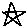
Label: star